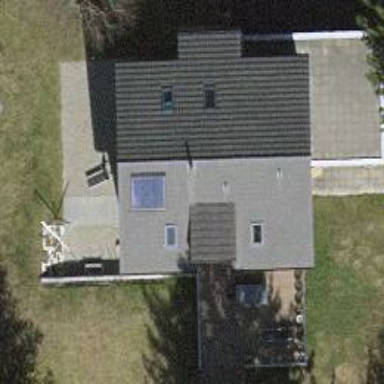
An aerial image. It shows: Detached building with gabled roof.